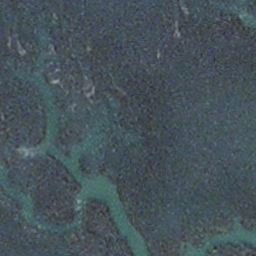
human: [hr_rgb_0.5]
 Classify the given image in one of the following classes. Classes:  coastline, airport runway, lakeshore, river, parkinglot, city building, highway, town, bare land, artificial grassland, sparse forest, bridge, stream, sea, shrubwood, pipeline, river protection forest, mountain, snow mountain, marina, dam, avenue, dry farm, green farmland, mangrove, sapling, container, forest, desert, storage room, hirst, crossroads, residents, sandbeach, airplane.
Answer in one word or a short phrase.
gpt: stream